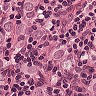
Metastatic tissue present: yes